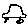
Label: car